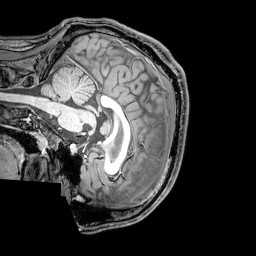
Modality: T1w
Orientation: sagittal
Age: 24
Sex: male
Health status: healthy
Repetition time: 0.081 s
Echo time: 0.037 s